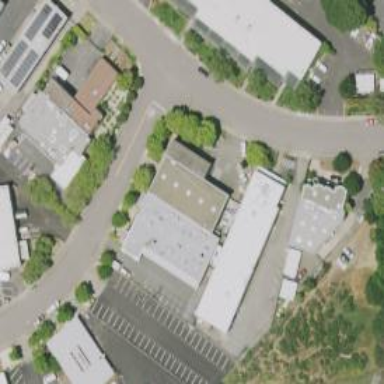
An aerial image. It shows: Industrial building.